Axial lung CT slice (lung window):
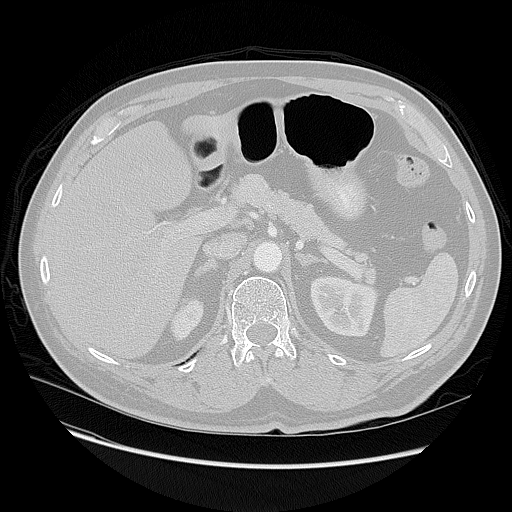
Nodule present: no